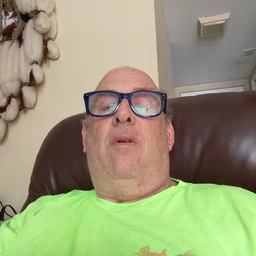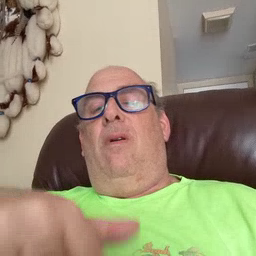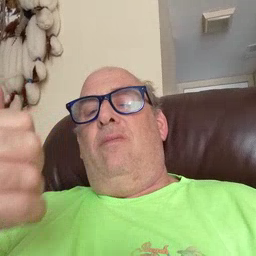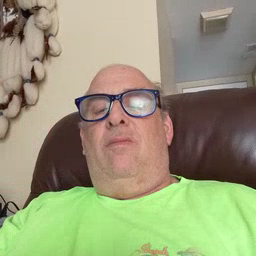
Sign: another